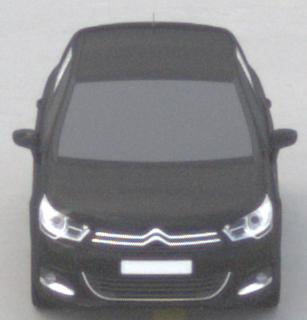
Make: Citroen
Model: C4 VTi 95
Detailed model: C4 (II)
Model produced from: 2012/08
Model produced until: 2013/06
Doors: 5
Color: black
Road condition: dry road
Daytime: midday
Contrast: low contrast